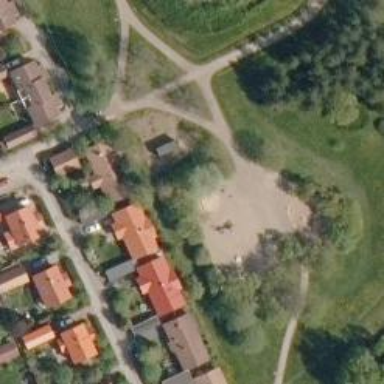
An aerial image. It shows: Springy playground.